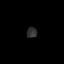
Tissue: prostate
Cell type: T cells
Senescence score: 0.6929
Nuclear area (px): 111
Mean DAPI intensity: 46.622